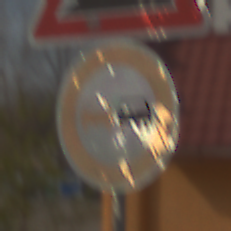
Verkehrszeichen: Ueberholverbot
Zusatzzeichen oben: Steigung10
Umgebung: Outdoor, Urban
Tageszeit: MorningAfternoon
Wetter: PartlyCloudy
Licht: Natural
Jahreszeit: NotSpecified
Kontrast: HighContrast